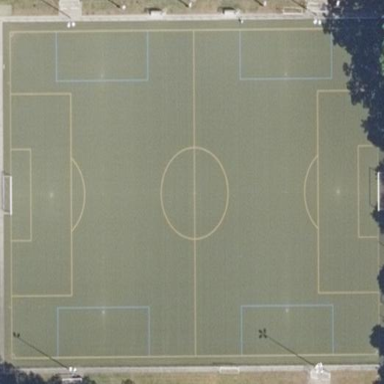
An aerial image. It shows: Soccer pitch designated for leisure and sports activities.